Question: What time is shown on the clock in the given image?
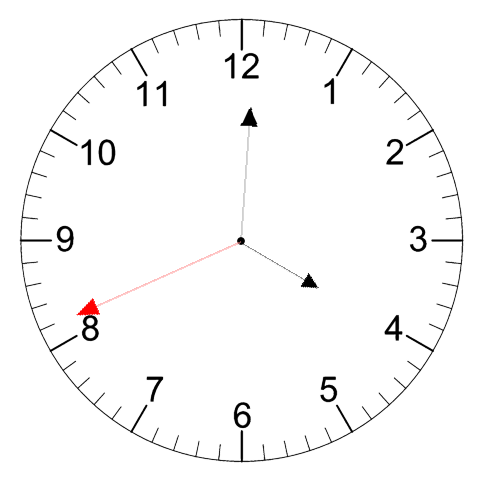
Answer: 04:00:41